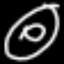
Label: donut